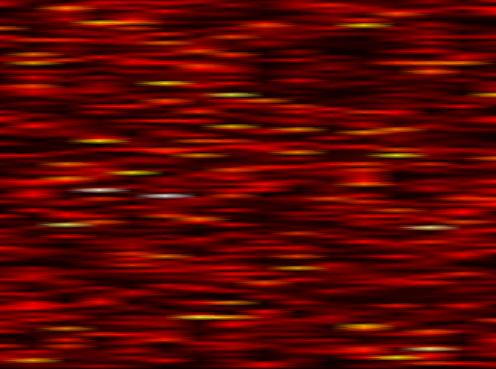
Label: FBMC